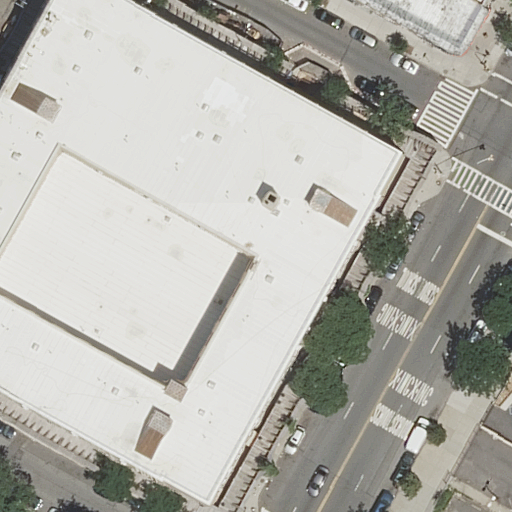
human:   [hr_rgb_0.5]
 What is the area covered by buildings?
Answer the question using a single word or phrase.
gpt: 848m2

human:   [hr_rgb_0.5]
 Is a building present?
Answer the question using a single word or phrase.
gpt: yes

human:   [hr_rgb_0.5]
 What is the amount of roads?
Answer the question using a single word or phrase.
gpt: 3

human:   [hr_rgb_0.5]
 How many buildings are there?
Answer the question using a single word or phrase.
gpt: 3

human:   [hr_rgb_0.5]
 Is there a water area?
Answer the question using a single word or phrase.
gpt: no

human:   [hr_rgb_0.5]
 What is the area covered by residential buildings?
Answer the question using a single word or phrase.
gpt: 112m2

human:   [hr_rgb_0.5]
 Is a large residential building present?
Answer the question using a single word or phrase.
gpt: no

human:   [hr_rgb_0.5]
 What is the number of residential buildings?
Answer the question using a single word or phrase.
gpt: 2

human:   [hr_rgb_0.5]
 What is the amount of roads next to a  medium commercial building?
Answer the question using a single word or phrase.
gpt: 0

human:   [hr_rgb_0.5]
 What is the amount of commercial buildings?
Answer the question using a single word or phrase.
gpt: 0

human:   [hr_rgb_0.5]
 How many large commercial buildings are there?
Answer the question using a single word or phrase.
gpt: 0

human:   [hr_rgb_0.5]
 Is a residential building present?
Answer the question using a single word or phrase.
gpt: yes

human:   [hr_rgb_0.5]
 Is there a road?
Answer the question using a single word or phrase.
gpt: yes

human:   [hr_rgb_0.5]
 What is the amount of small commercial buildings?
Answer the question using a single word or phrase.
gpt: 0

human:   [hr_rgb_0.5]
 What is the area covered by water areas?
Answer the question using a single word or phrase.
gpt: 0m2

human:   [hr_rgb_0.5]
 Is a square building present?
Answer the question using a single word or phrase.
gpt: no

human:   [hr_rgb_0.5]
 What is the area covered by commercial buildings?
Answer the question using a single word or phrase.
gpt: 0m2

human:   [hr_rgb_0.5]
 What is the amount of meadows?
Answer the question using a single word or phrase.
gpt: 0

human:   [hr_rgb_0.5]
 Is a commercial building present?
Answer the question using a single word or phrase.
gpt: no

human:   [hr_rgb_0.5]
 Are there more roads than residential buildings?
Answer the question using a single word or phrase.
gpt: yes

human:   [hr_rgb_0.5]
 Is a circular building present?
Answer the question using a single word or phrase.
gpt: no

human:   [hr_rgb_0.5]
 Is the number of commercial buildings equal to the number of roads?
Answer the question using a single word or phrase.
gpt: no

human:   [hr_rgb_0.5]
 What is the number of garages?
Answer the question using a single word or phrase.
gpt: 0

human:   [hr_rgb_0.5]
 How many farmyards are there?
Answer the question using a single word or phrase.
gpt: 0

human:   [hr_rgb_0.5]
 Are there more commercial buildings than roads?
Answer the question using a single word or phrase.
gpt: no

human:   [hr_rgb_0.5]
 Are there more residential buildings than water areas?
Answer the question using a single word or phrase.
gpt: yes

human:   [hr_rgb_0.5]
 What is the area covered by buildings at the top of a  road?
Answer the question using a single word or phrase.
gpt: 848m2

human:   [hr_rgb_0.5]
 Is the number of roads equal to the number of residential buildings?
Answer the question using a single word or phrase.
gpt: no

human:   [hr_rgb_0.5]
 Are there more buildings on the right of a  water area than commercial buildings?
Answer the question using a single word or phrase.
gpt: no

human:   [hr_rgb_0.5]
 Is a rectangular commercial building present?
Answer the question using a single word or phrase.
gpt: no

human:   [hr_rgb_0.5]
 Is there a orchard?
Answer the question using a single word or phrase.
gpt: no

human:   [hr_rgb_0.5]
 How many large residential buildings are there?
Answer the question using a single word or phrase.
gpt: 0

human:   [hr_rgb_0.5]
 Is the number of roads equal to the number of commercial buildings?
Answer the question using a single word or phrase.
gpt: no

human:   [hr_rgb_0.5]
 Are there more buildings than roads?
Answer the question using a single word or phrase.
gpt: no

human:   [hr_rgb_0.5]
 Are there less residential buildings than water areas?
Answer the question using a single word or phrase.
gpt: no

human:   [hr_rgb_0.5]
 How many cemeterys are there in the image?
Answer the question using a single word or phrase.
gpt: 0

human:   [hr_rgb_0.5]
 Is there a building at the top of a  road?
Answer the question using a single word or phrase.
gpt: yes

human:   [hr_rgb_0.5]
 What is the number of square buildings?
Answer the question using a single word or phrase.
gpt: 0

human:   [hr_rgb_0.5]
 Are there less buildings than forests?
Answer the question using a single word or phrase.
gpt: no

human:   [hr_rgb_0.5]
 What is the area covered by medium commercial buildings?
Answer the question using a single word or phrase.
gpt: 0m2

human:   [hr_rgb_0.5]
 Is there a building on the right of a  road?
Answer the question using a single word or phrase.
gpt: yes

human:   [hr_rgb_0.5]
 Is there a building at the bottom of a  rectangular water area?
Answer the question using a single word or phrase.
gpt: no

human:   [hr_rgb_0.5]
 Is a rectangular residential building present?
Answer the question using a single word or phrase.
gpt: yes

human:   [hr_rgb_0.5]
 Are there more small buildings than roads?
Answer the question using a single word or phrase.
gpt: no

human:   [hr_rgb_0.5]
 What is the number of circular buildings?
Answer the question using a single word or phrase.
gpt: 0

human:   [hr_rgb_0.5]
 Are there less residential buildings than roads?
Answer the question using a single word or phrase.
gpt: yes

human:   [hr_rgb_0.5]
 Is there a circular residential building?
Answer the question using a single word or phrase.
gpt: no

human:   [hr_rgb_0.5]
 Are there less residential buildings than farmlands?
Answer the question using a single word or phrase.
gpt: no

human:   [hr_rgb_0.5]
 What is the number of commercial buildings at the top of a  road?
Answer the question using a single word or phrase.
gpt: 0

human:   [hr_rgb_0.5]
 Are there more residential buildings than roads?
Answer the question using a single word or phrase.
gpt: no

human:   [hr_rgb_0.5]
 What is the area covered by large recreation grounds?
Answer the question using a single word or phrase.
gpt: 0m2

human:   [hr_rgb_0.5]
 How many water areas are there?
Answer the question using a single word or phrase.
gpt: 0

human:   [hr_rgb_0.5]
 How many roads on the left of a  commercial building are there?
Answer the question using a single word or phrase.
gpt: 0

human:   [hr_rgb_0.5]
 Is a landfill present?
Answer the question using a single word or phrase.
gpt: no

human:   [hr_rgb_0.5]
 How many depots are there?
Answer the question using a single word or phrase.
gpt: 0

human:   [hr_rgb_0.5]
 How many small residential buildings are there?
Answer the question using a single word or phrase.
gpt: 1

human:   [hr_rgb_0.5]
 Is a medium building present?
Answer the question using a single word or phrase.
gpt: yes

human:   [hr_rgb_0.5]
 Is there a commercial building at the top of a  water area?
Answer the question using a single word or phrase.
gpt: no

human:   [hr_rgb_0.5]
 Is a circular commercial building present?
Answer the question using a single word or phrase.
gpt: no

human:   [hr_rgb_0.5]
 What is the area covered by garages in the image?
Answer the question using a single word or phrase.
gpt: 0m2

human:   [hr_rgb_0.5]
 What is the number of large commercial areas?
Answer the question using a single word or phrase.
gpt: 0

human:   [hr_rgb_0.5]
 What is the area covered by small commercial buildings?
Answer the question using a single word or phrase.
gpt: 0m2

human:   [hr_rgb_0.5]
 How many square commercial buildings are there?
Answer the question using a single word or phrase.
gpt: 0

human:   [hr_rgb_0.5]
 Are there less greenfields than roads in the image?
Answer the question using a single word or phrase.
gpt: yes